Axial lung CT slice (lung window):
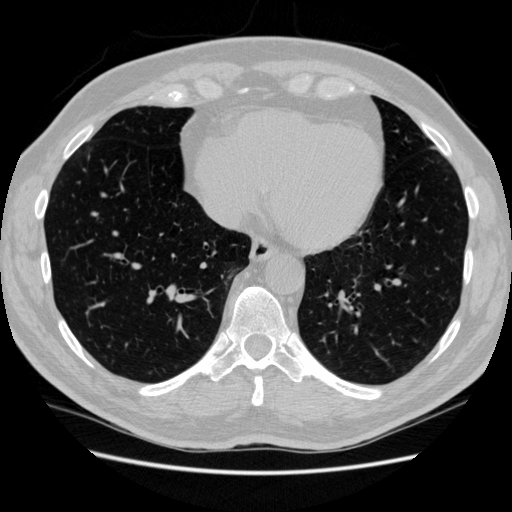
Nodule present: no